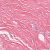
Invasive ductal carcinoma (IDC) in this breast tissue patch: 0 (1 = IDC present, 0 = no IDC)